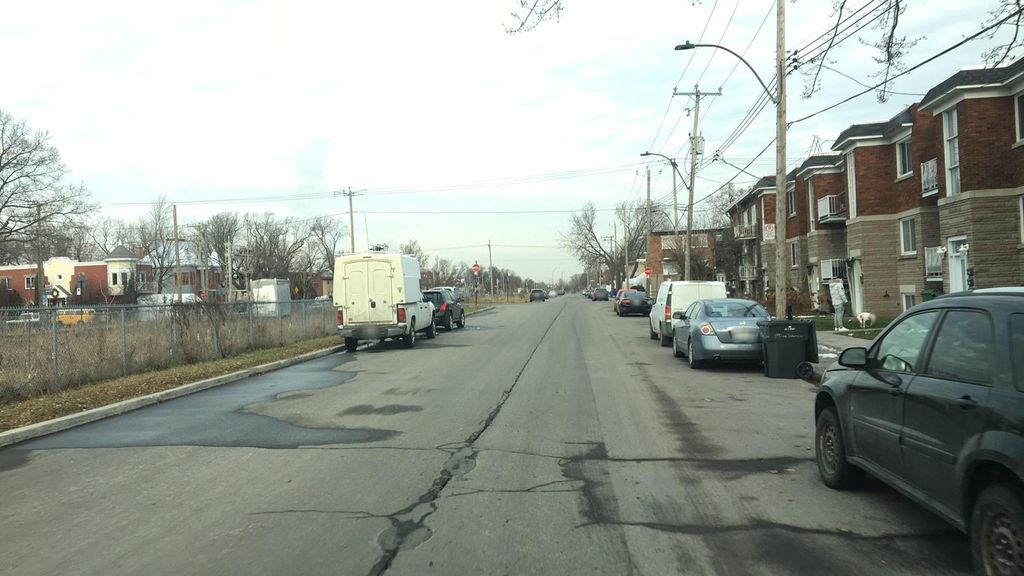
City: montreal